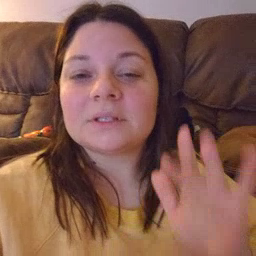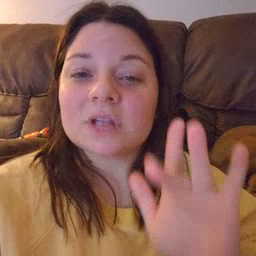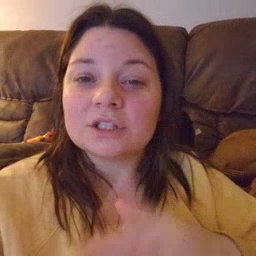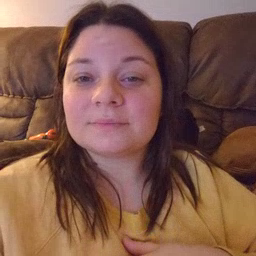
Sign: touch